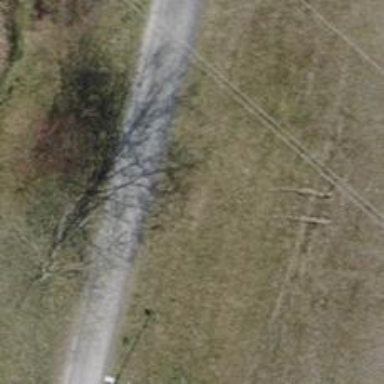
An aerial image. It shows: Brown bench in the vicinity.